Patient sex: M
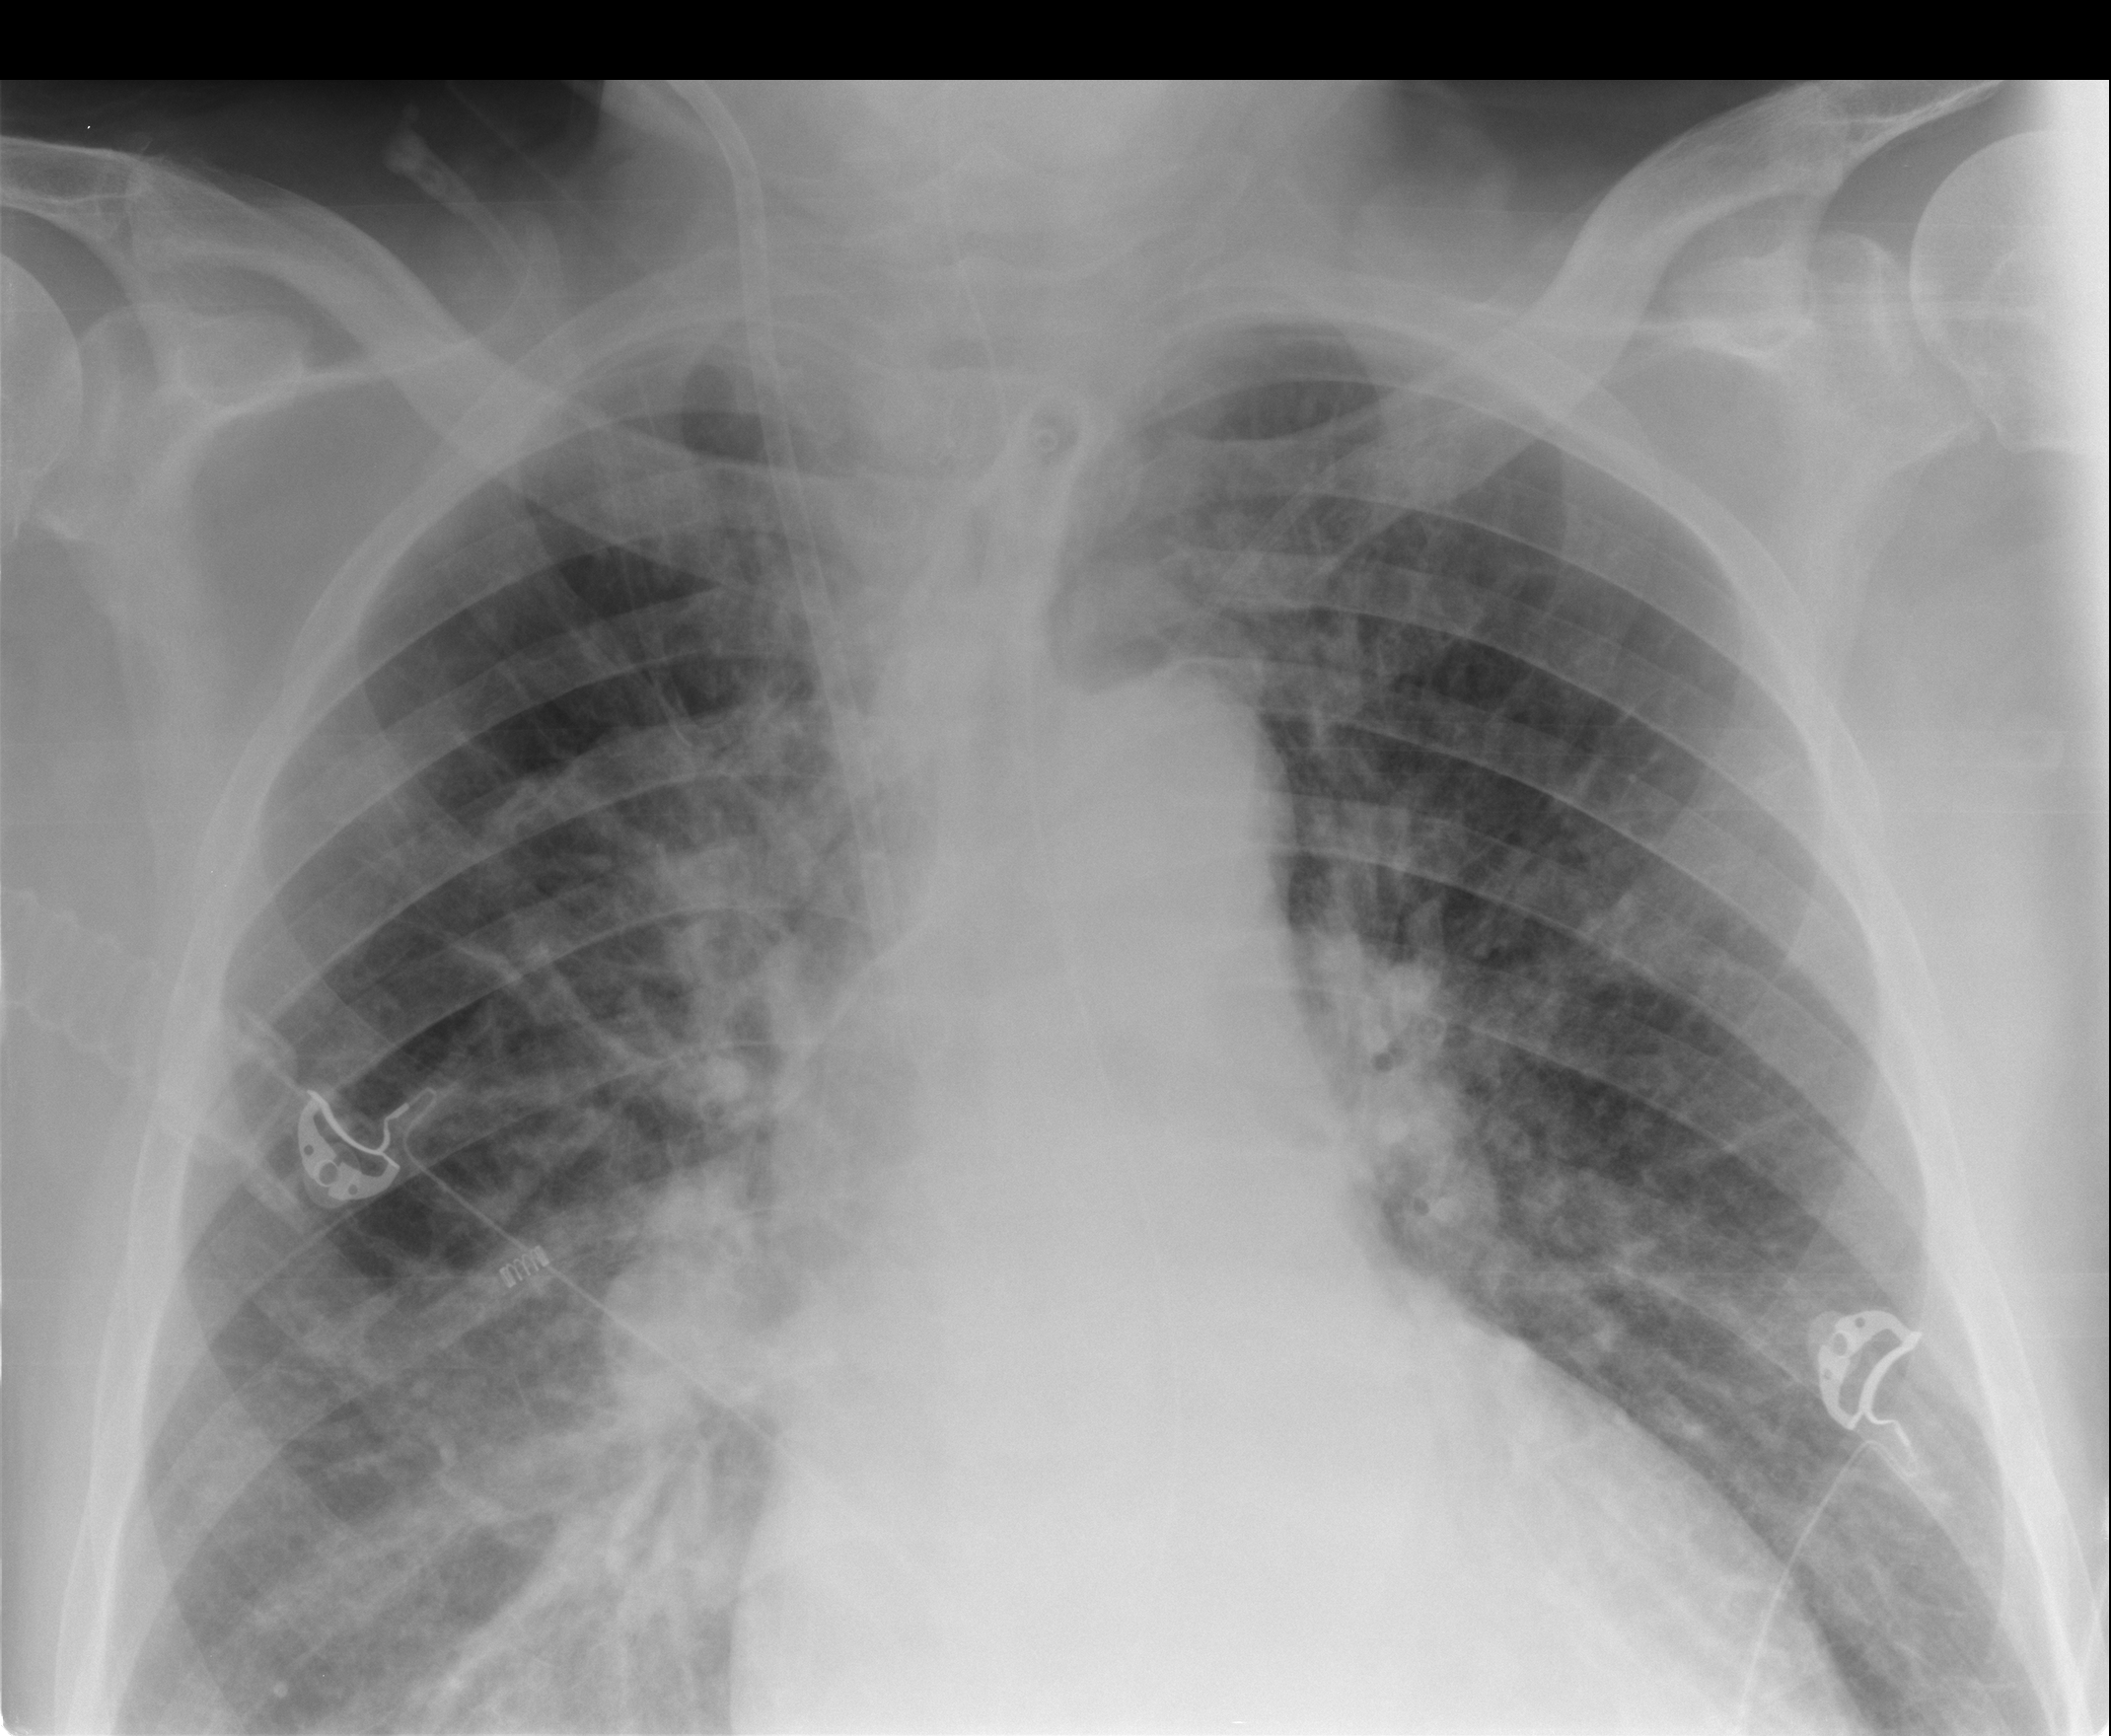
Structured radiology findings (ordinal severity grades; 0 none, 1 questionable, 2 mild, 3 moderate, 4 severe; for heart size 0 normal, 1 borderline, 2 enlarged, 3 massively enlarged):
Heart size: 3
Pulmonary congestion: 3
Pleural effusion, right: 0
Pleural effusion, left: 0
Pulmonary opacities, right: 2
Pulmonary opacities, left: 1
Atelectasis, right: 2
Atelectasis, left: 0